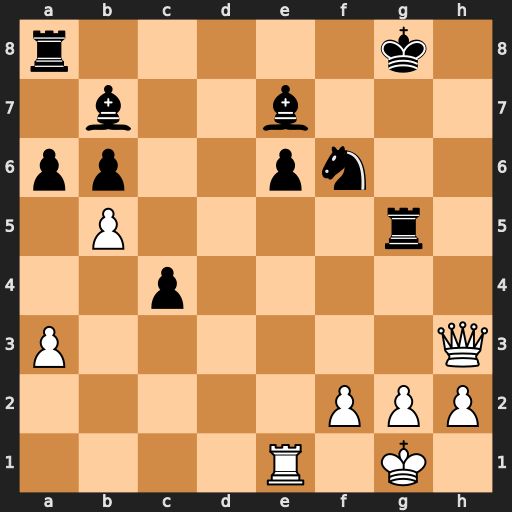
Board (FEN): r5k1/1b2b3/pp2pn2/1P4r1/2p5/P6Q/5PPP/4R1K1
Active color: w
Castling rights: -
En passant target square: -
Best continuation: Qxe6+ Kh8 Qxe7 Rxg2+ Kf1